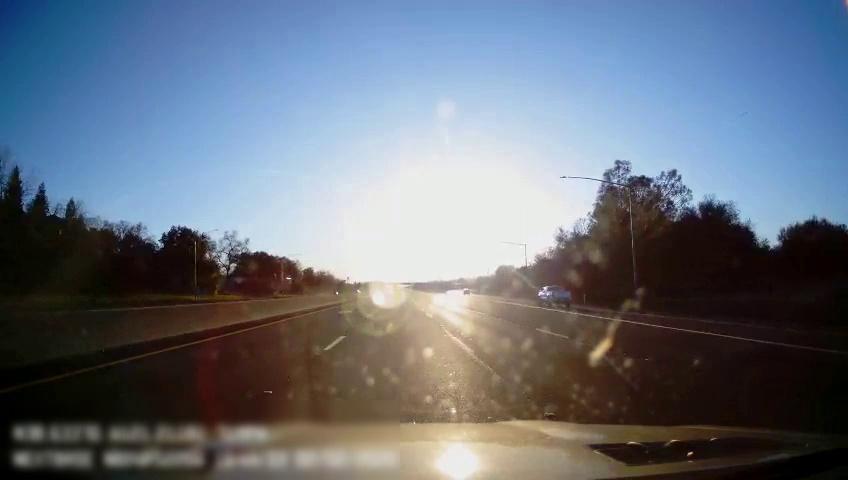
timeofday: Day
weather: Sunny
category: Drivable Space
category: Vehicles | Truck
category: Lanes | Alternate Lane
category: Lanes | Alternate Lane
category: Lanes | Current Lane
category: Lanes | Current Lane
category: Lanes | Alternate Lane
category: Lanes | Alternate Lane